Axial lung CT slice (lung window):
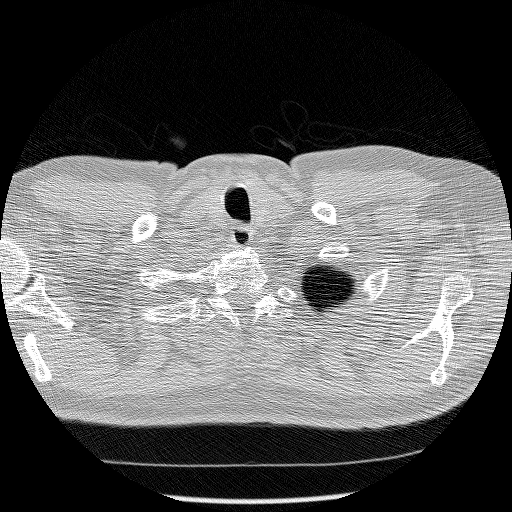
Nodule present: no